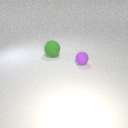
large green rubber sphere to the left of small purple rubber sphere